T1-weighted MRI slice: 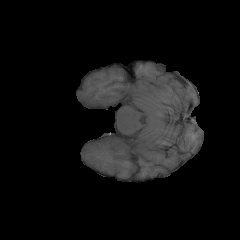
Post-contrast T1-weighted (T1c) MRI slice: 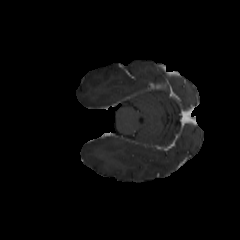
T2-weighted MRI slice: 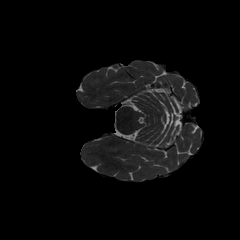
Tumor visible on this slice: no